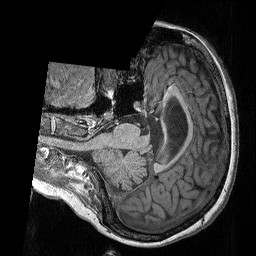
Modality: T1w
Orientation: axial
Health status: ill
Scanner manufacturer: siemens
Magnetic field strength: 3 T
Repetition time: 2.3 s
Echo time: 0.00298 s